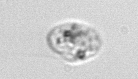
Label: Amoeba